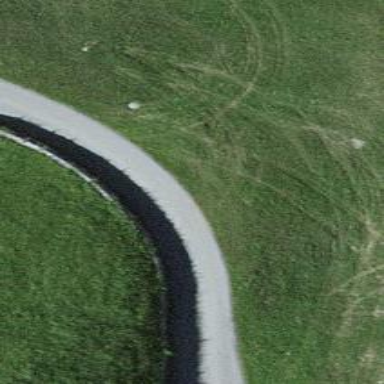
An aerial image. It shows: Retaining wall.